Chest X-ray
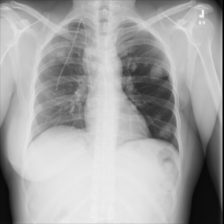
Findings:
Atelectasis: negative
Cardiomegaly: negative
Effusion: negative
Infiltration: negative
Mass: positive
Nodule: negative
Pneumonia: negative
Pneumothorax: negative
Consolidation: negative
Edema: negative
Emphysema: negative
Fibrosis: negative
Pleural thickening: negative
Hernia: negative